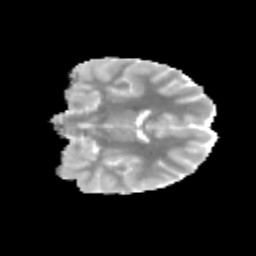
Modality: MD
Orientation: coronal
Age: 11
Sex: female
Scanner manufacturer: siemens
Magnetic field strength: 3 T
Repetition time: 3.8 s
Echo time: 0.07 s